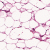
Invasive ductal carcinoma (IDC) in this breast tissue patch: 0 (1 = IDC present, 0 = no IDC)